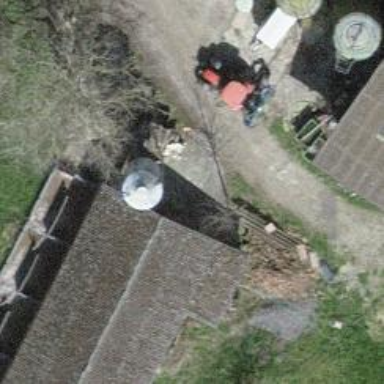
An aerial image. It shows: Silo.